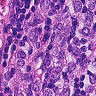
Metastatic tissue present: yes